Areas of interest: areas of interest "Museum"
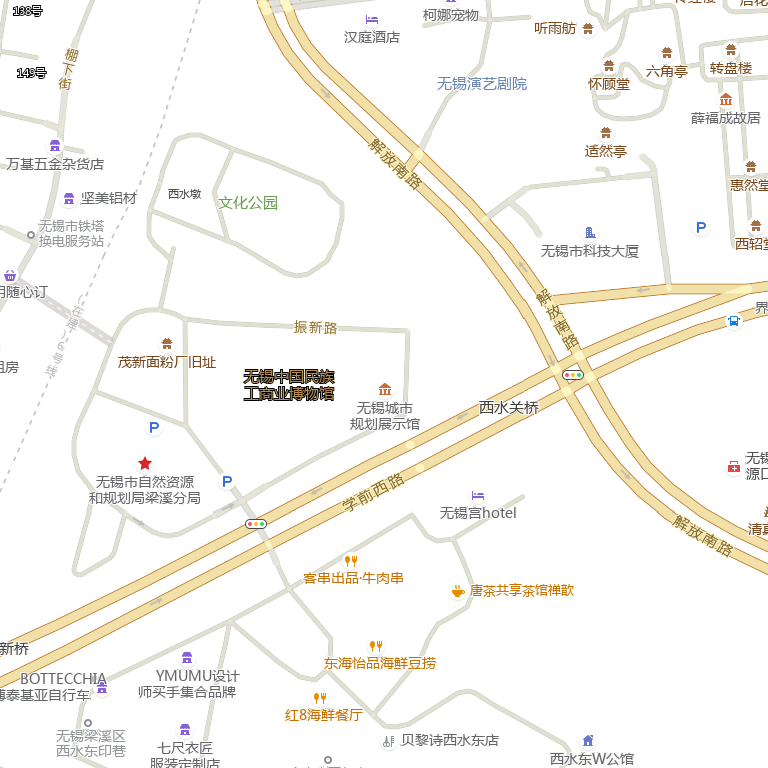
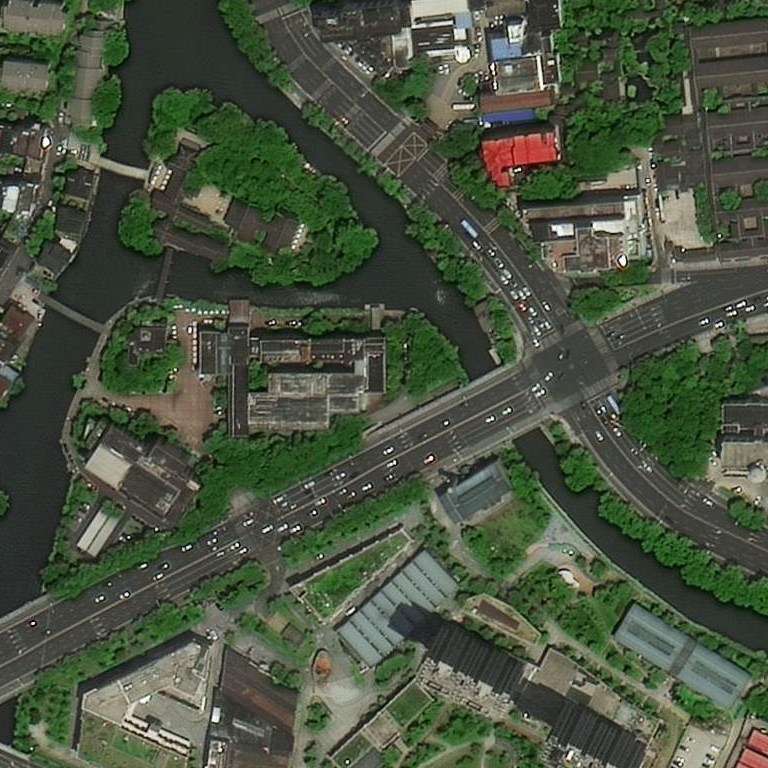